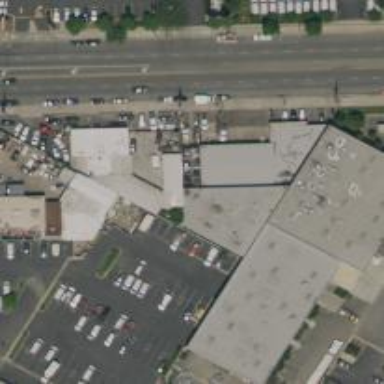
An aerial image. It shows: Commercial building.